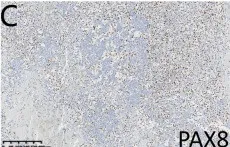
Immunohistochemical staining of panel for ccRCC and panel for lobular breast carcinoma. Representative ccRCC markers: CA IX, CD10, and ,PAX8.
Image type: pathology (immunostaining)